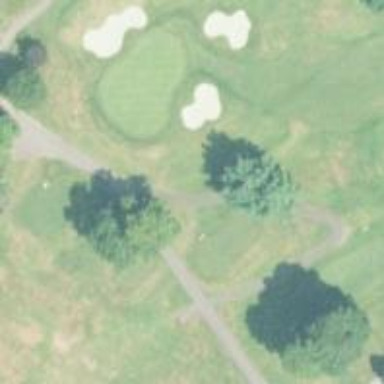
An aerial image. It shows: Service road designated as golf cart path.